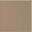
Piece: xx